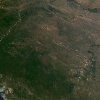
Label: land